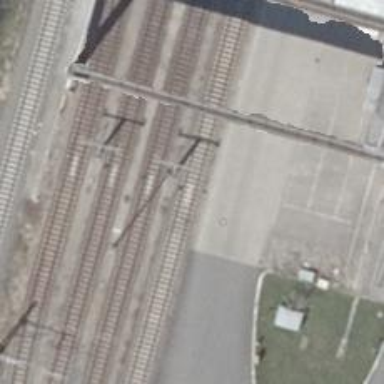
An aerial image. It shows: Railway signal.